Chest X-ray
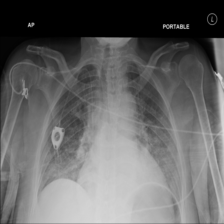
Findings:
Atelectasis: negative
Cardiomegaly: negative
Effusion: negative
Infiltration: positive
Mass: negative
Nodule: negative
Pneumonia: negative
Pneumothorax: negative
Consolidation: negative
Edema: negative
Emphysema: negative
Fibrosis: negative
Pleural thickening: negative
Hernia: negative